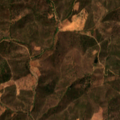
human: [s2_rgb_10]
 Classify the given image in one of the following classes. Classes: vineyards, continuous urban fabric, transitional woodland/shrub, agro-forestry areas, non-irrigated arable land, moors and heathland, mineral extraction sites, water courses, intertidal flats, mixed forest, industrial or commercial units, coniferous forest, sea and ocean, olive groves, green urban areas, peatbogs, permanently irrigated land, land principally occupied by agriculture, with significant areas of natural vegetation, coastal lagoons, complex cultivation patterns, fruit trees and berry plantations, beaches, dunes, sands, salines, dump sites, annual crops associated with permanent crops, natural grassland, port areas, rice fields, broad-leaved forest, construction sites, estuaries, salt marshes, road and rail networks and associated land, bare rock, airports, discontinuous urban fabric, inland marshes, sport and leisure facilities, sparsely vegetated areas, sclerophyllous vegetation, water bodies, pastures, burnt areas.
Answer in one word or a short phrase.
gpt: mixed forest, transitional woodland/shrub